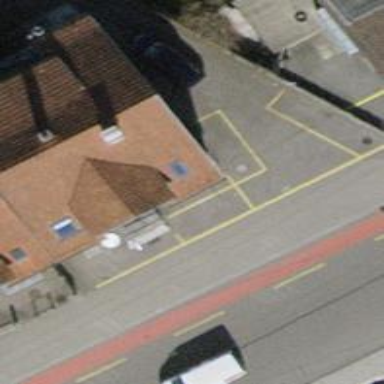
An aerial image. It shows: Restaurant.